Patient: sex M, age 74
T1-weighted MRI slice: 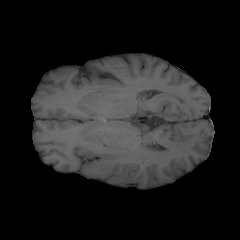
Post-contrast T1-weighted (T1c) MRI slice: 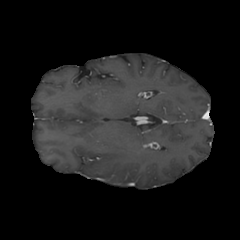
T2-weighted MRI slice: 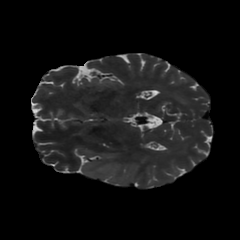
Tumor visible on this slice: yes
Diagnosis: Astrocytoma, IDH-wildtype
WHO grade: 3